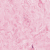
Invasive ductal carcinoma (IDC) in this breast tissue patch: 0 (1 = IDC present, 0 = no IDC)